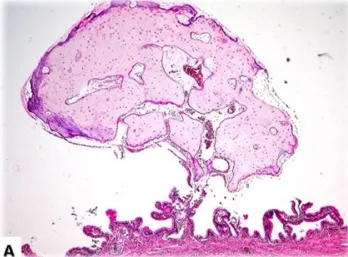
Histopathological study (H & E stain): A. - Panoramic view (4x) of polypoid lesion dependent on the mucosa of the gall bladder, at neck level.
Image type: pathology (h&e)